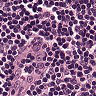
Metastatic tissue present: no